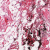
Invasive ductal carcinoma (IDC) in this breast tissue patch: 0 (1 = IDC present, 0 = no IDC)